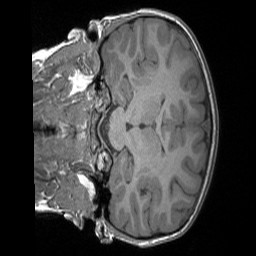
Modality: T1w
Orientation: coronal
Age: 7
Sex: female
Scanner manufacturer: siemens
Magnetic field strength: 3 T
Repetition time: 1.65 s
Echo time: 0.00203 s